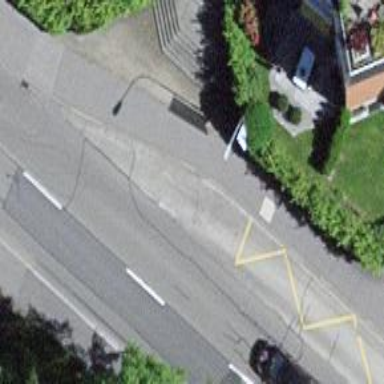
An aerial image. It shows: Platform with shelter for public transport.